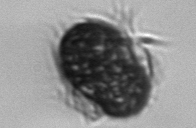
Label: Mesodinium